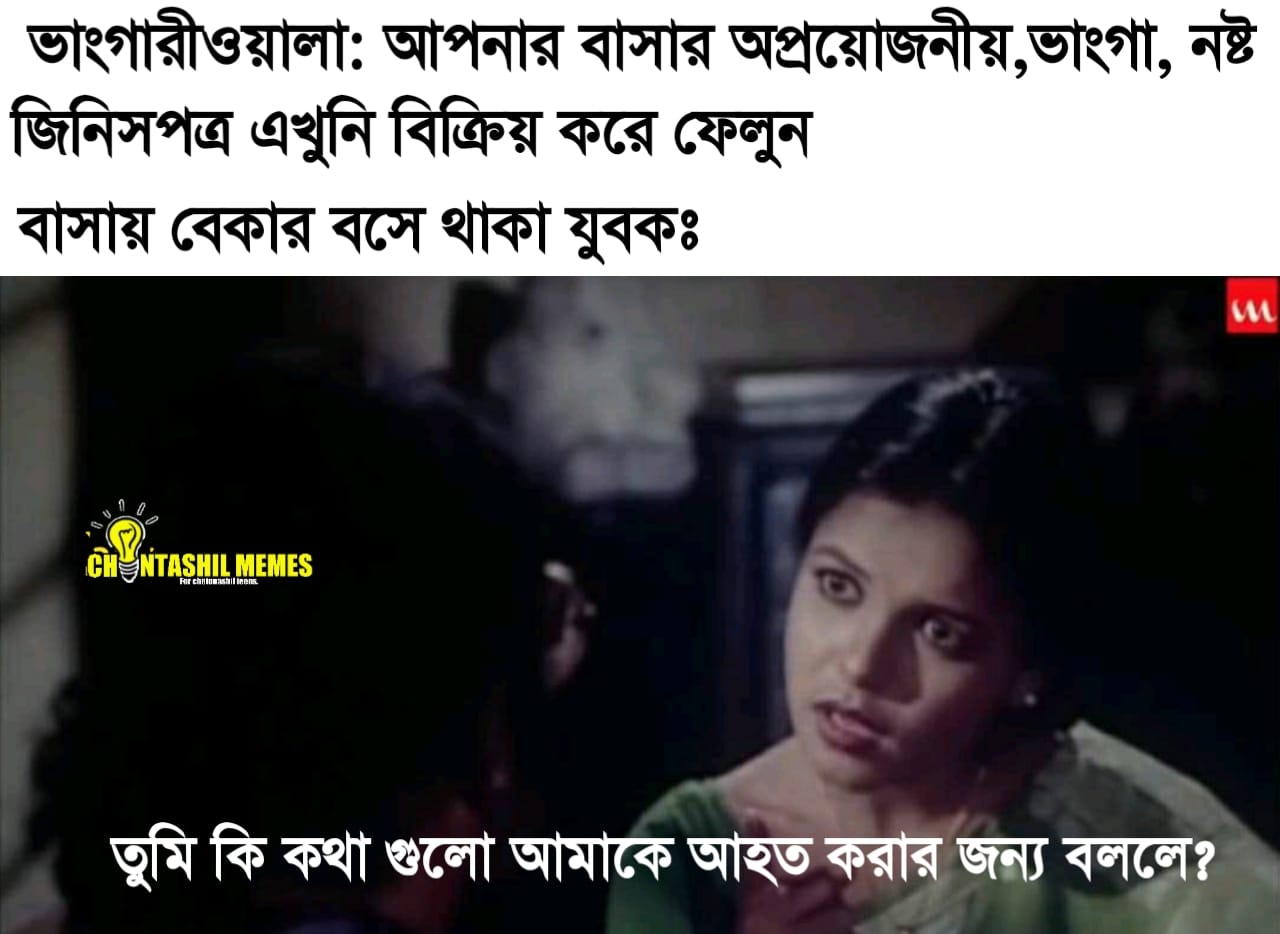
Caption: ভাংগারীওয়ালাঃ  আপনার বাসার অপ্রয়োজনীয় , ভাঙ্গা , নষ্ট জিনিসপত্র এখুনি বিক্রয় করে ফেলুন    বাসায় বেকার বসে থাকা যুবকঃ    তুমি কি কথা গুলো আমাকে আহত করার জন্য বললে ?
Label: non-hate